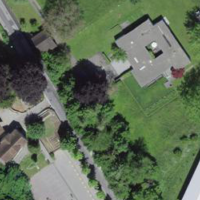
EUNIS habitat code: 55
Species observed at this site:
Asarum europaeum